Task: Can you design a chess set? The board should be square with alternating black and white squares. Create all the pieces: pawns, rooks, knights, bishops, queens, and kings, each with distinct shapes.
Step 2585:
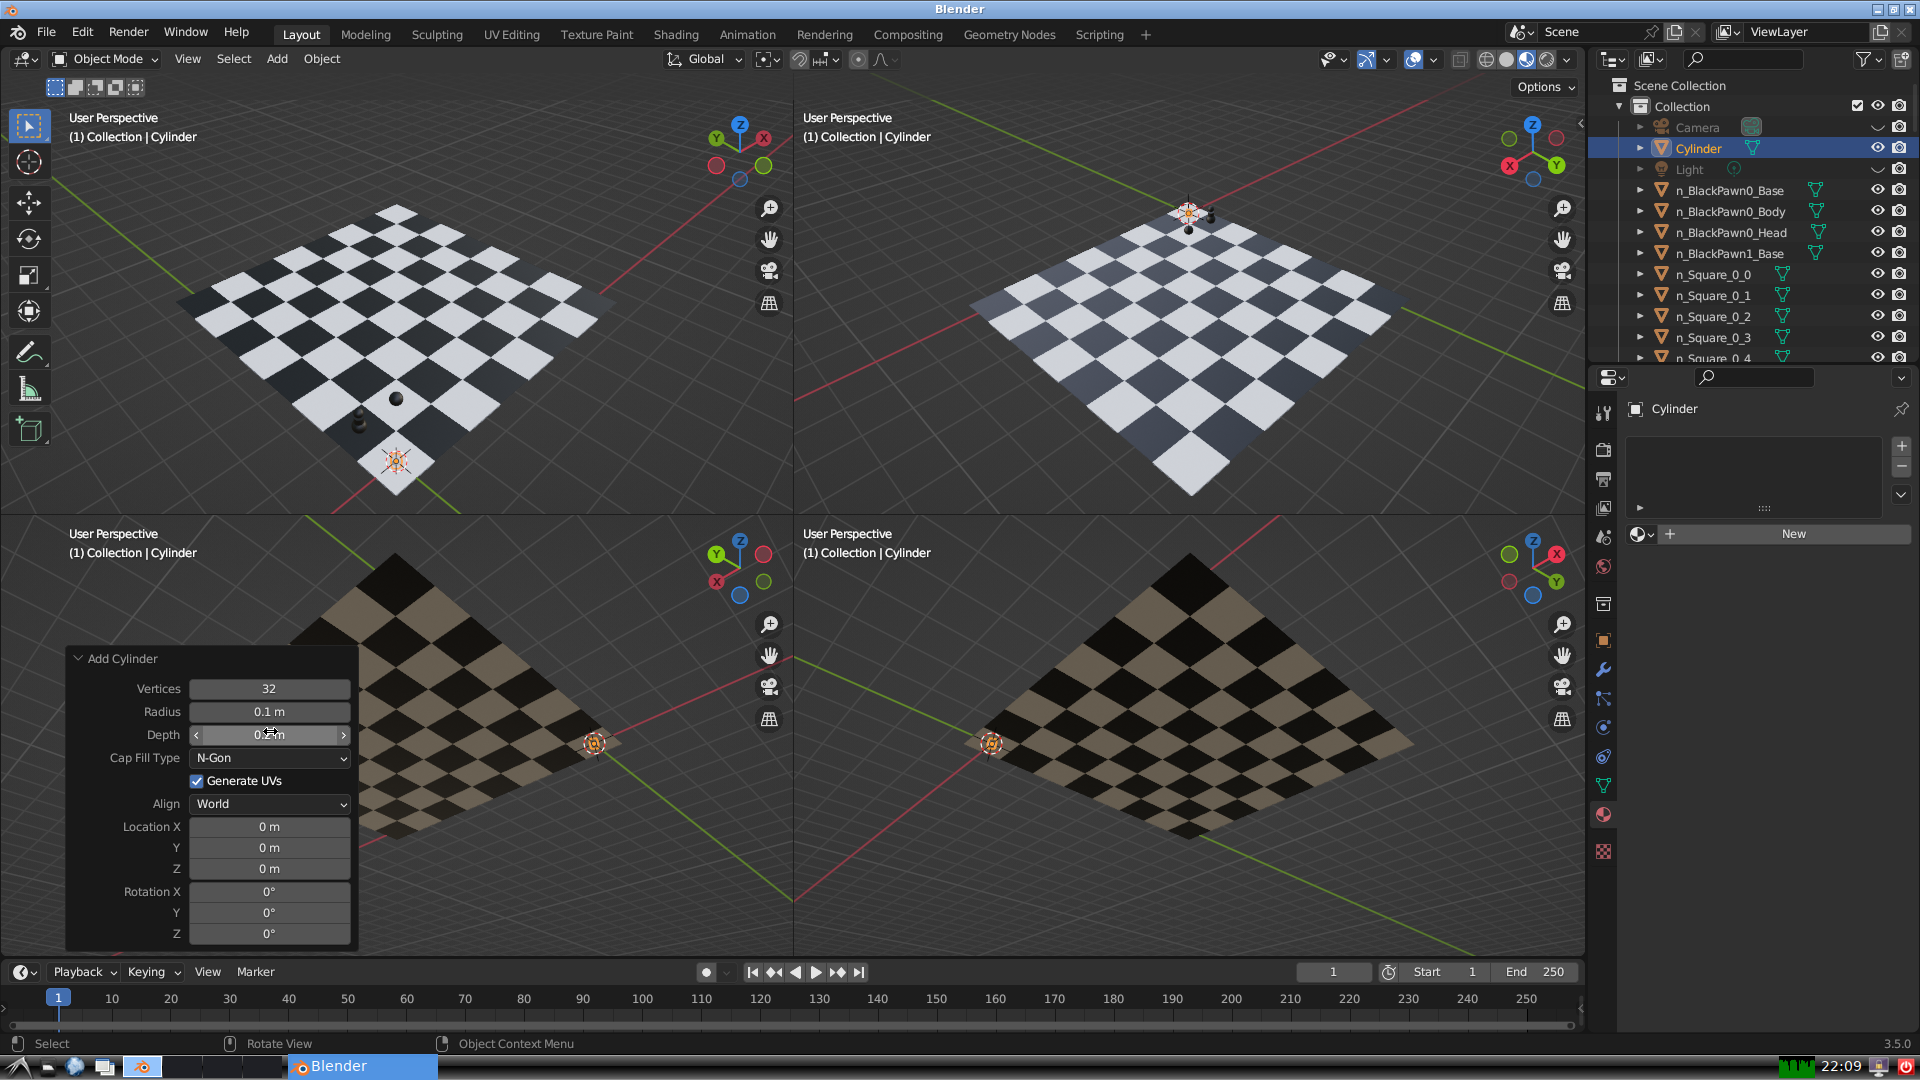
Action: click: no